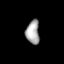
Tissue: prostate
Cell type: T cells
Senescence score: 0.2505
Nuclear area (px): 316
Mean DAPI intensity: 165.142